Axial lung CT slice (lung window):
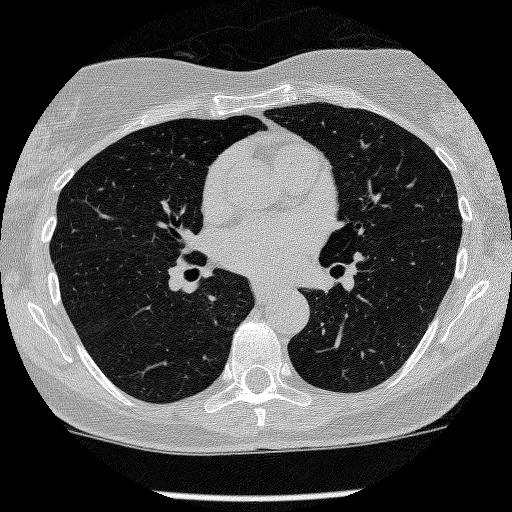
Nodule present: no